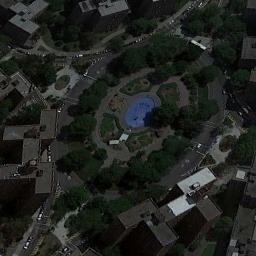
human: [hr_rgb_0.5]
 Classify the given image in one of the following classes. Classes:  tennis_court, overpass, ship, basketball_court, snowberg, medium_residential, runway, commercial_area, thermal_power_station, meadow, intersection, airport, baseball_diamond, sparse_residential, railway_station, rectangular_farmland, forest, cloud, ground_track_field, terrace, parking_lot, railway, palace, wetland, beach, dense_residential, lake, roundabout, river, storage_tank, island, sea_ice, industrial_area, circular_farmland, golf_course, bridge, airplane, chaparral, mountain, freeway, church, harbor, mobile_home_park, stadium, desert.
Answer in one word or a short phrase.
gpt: roundabout